Question: Is there 'JS' plugin,e.g. 'jQuery' or any other,that imitates effect of loose-leaf calendar?
Here is image of calendar.
It's needed, that top half falls into bottom when changing date in calendar.

Perhaps, <URL> is closest,but it imitates a little bit other effect.
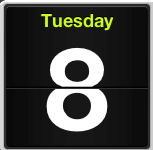
Answer: Take a look at this question: <URL>
And this is a demo from one of the links: <URL>